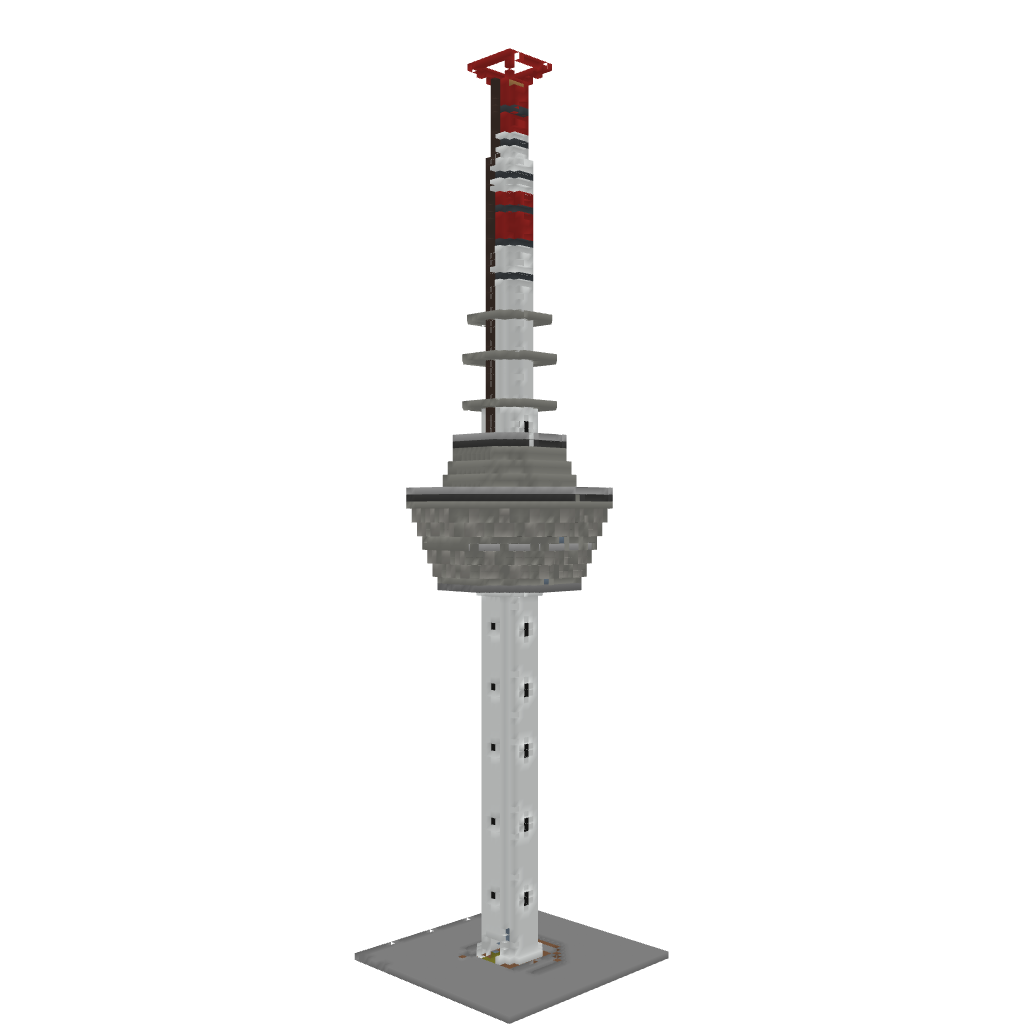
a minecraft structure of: Mannheim TV Tower